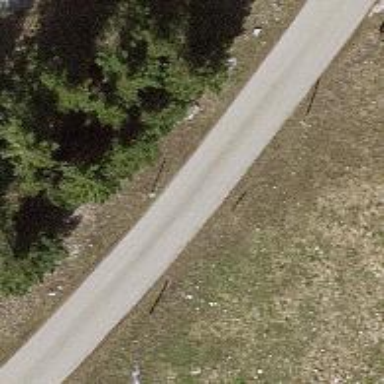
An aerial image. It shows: Unclassified road.